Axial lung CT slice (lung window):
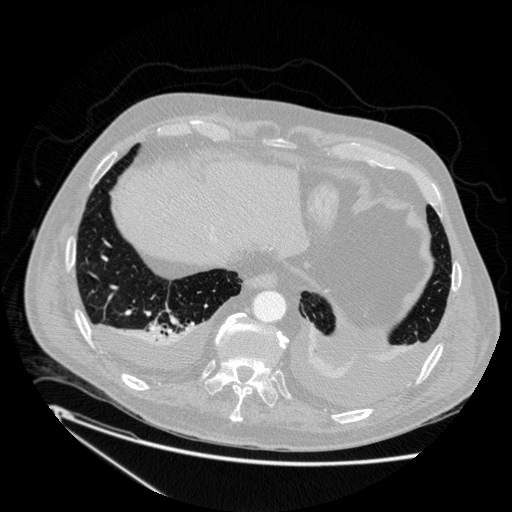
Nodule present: no